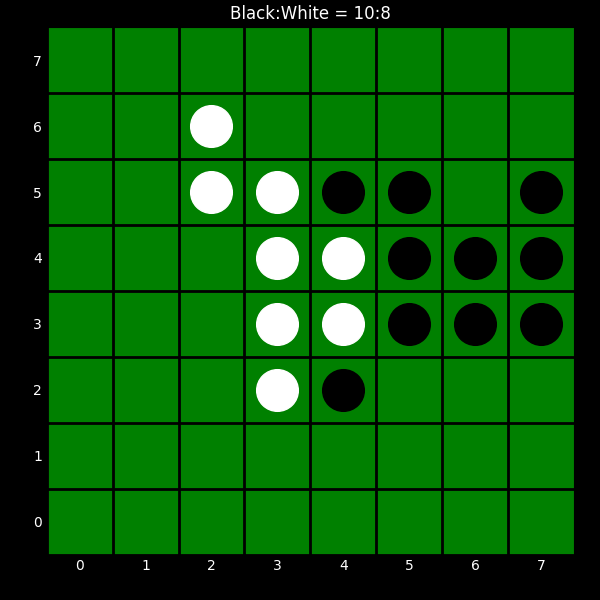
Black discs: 10
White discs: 8